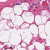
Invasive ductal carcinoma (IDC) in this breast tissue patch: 0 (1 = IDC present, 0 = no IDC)